Interaction volume radius: 5 \u00c5
Interaction volume height: 10 \u00c5
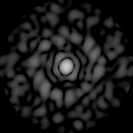
Disorder parameter: 0.8781